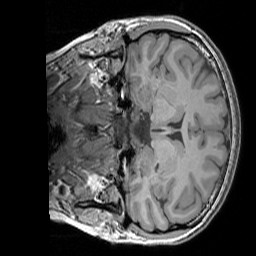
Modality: T1w
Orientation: coronal
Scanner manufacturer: siemens
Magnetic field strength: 3 T
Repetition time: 1.83 s
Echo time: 0.00303 s